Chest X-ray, PA view. Patient: 40 years old, sex F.
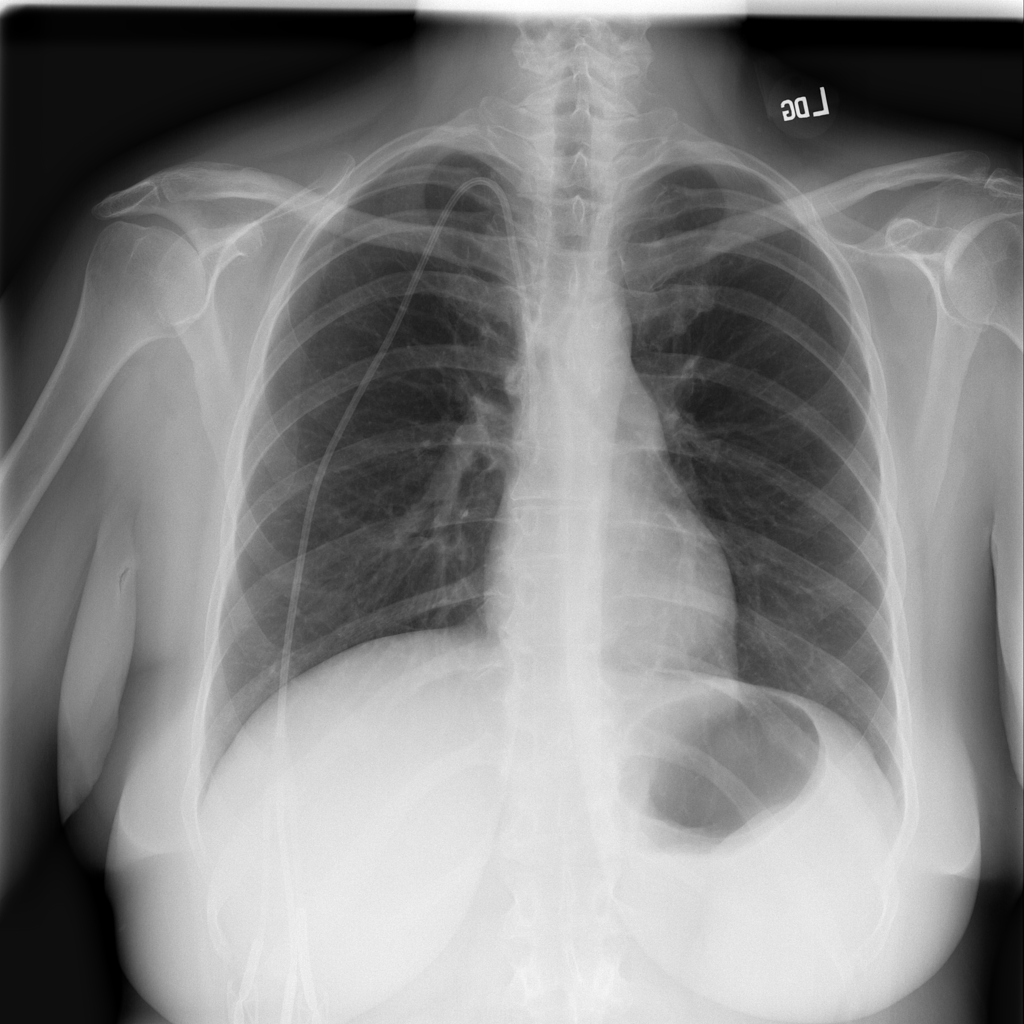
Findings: No Finding